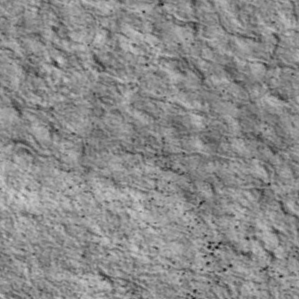
Label: non_frost